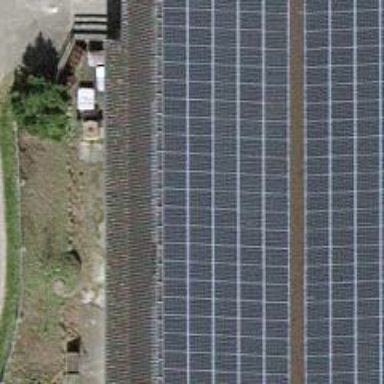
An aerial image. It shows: Solar power generator.